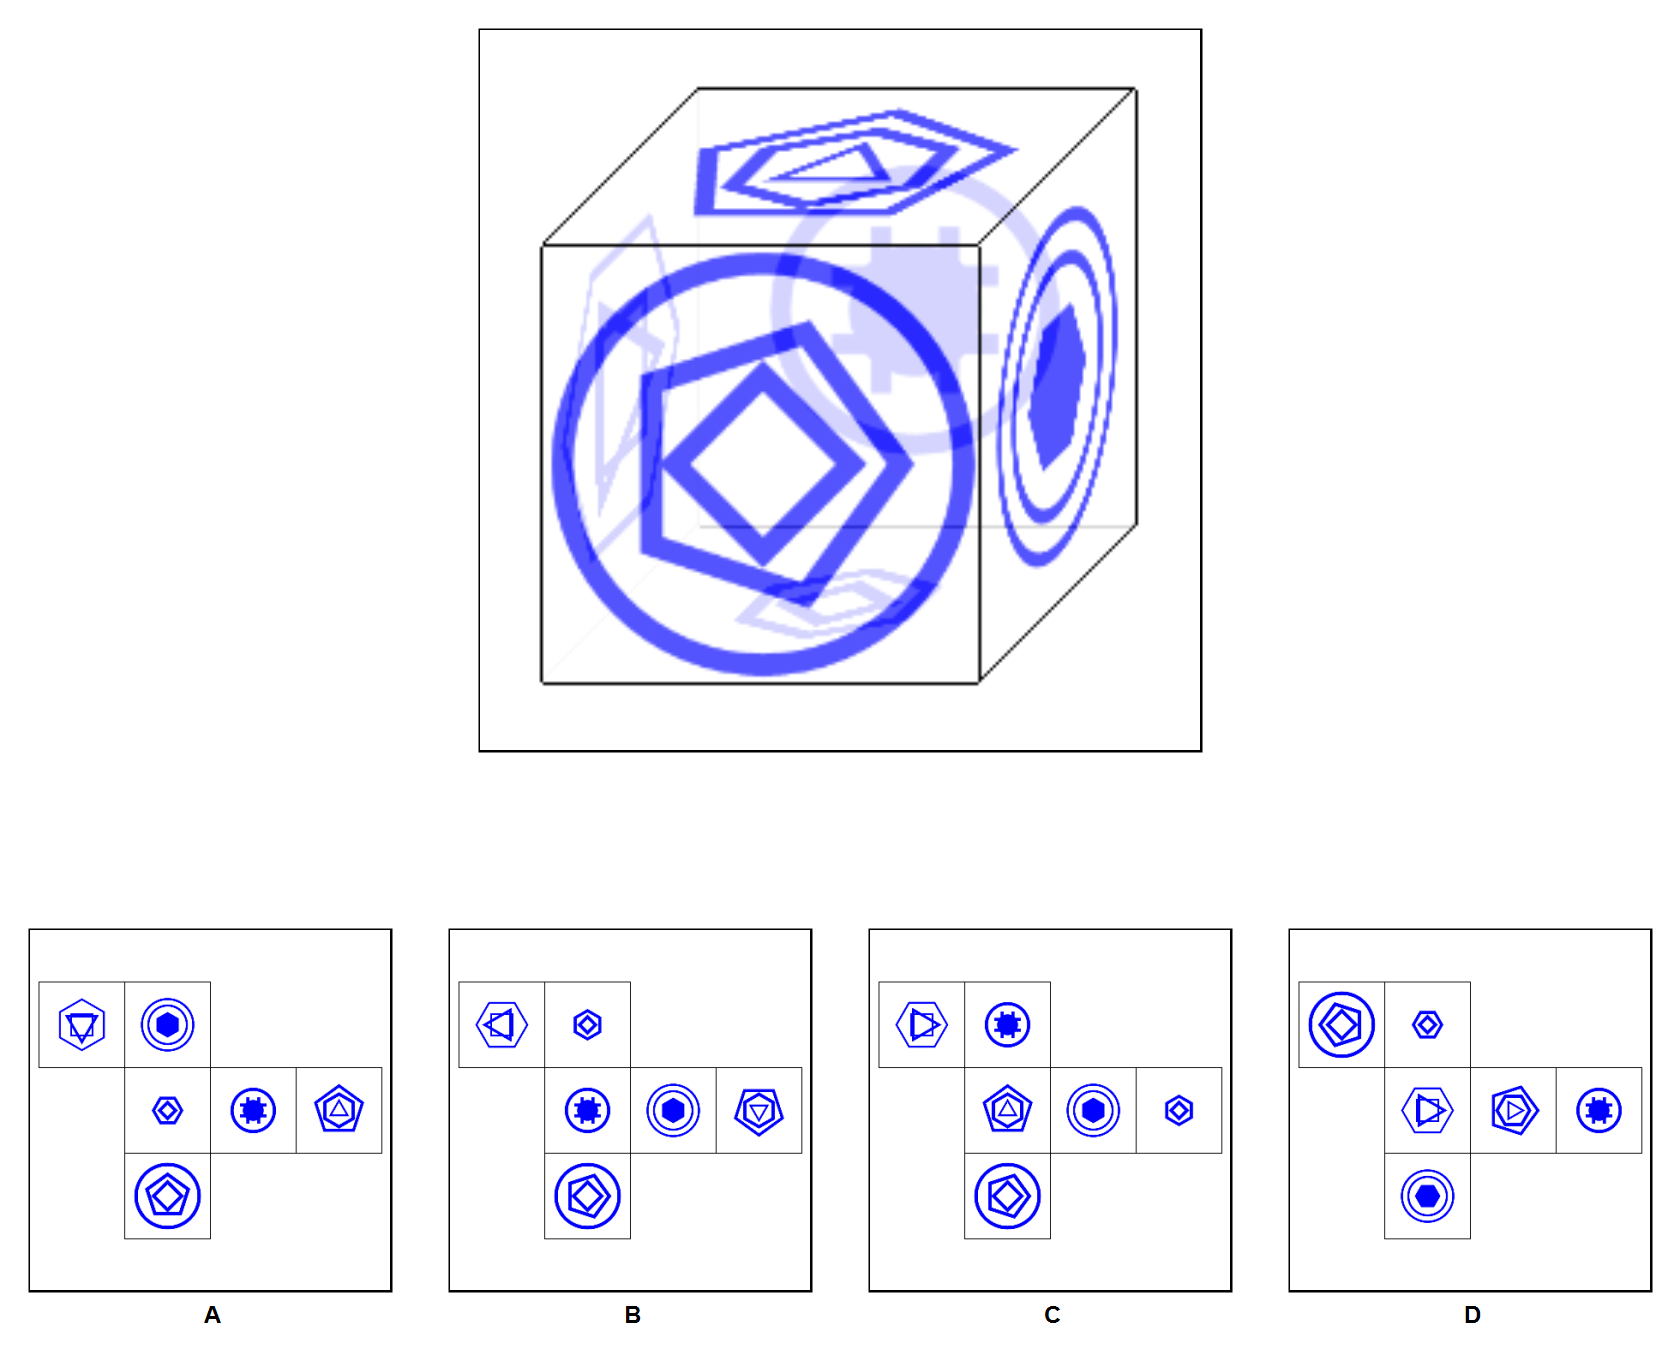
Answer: C